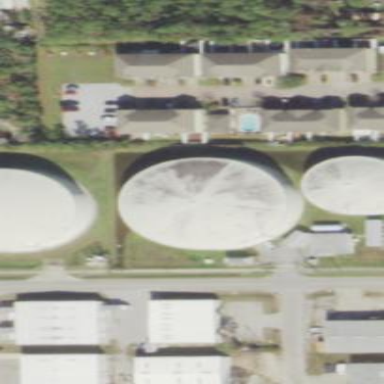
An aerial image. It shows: Man-made water works facility.